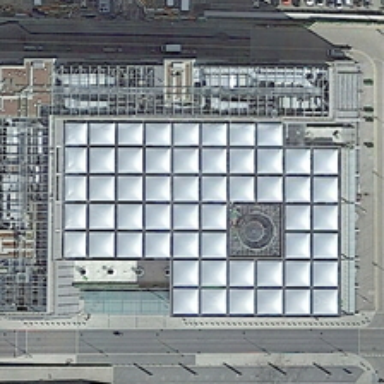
Some cars and roads are near a white center building .